Field crop: tomato
Growth stage: 2
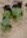
Species: solanum